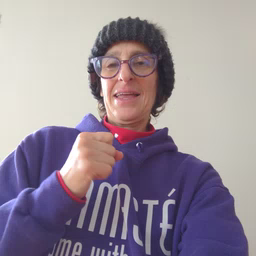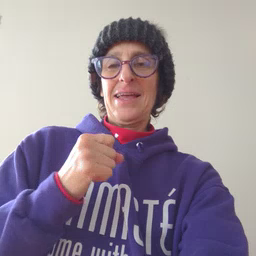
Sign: eye